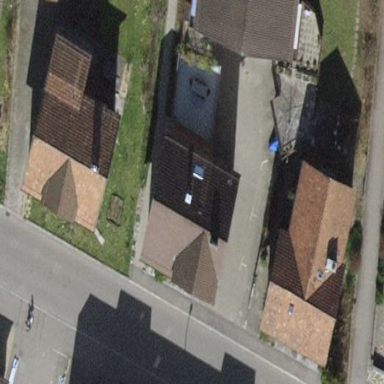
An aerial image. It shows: Building with tiled roof.